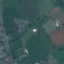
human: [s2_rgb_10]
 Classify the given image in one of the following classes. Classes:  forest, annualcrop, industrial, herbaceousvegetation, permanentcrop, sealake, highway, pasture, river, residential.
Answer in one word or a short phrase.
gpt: Pasture